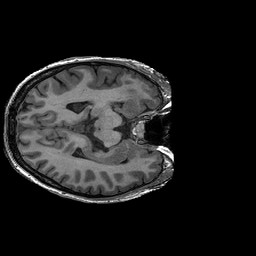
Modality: T1w
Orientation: axial
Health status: ill
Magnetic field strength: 3 T